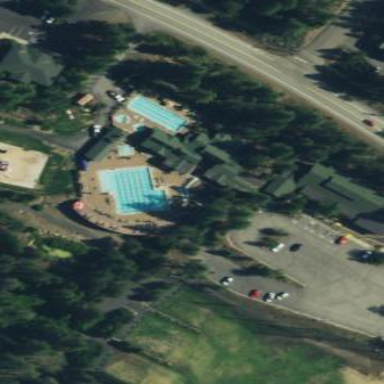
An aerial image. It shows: Building that houses fitness center.